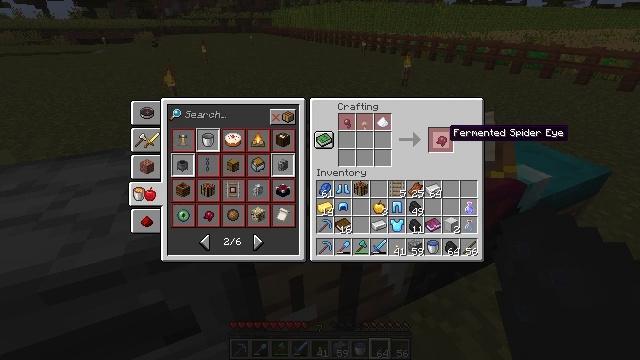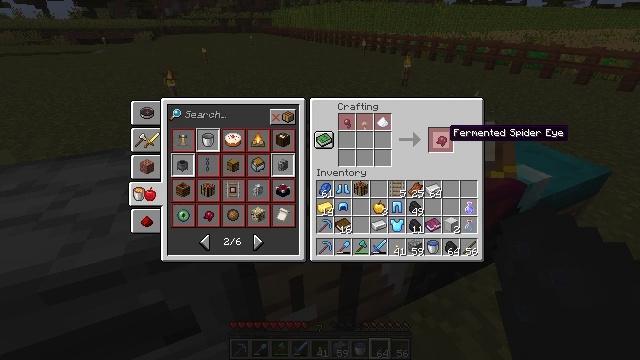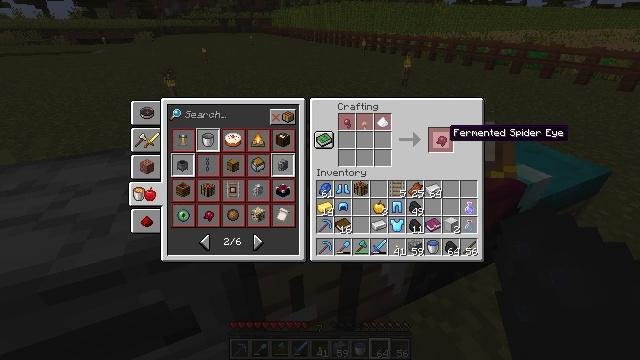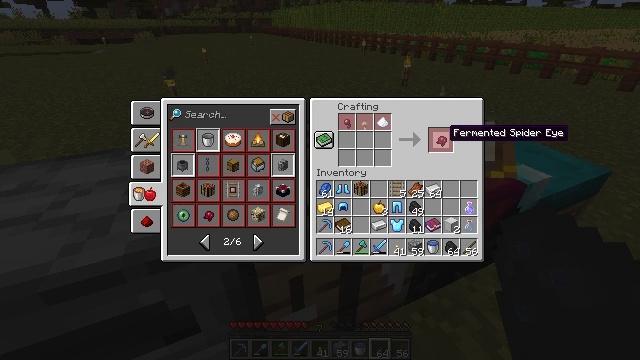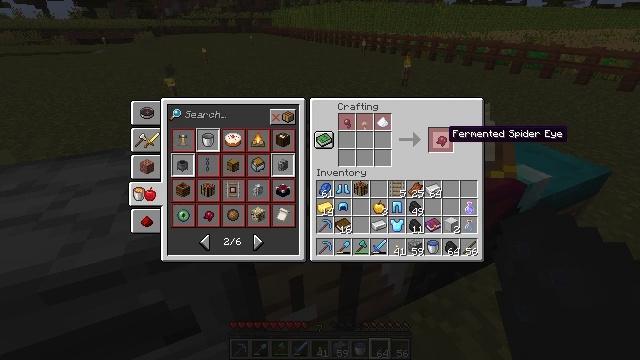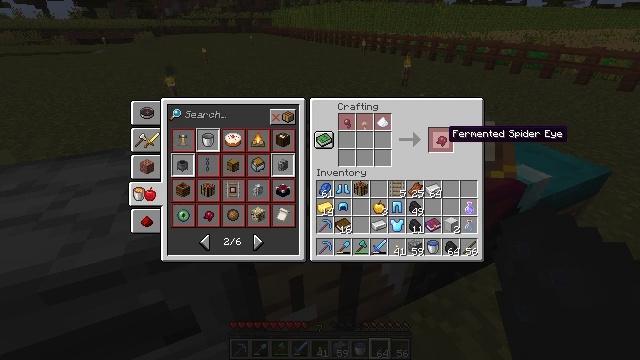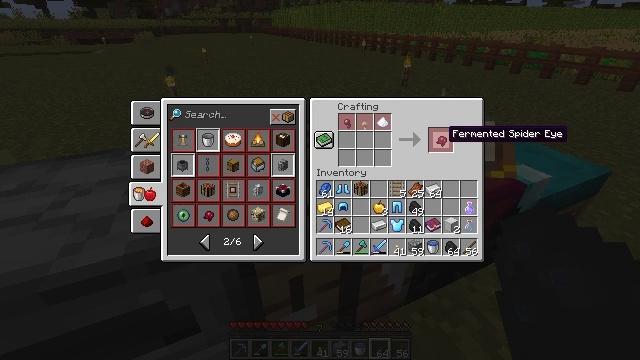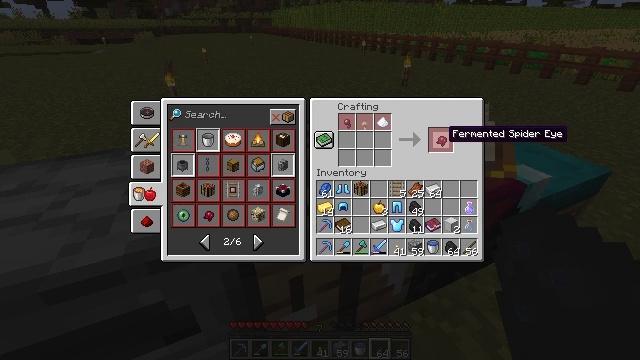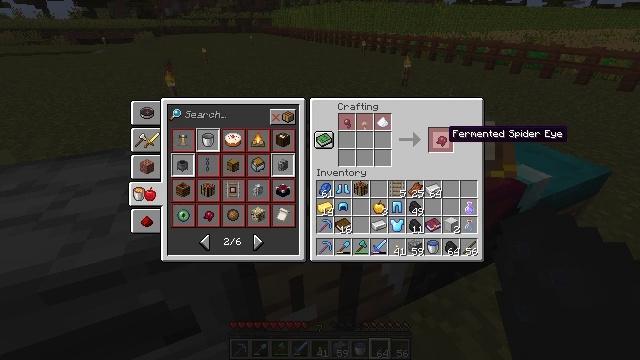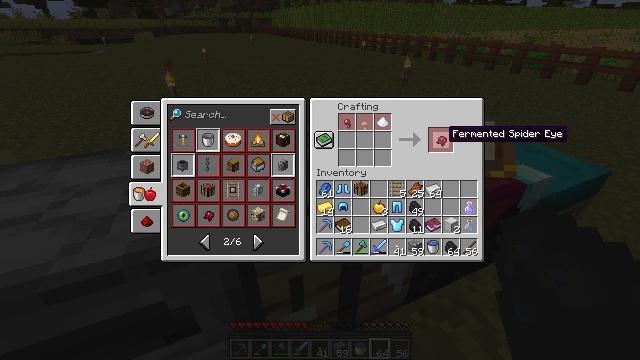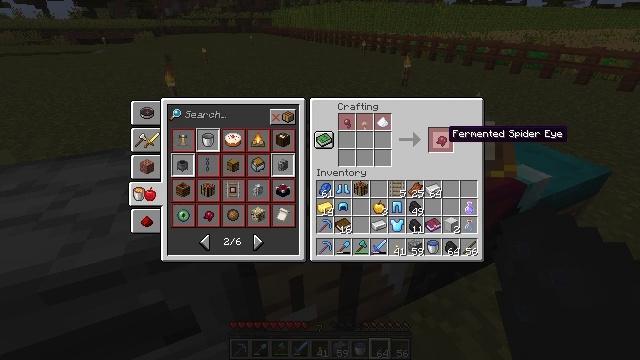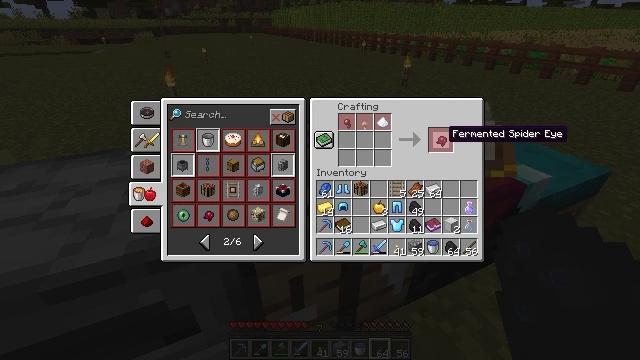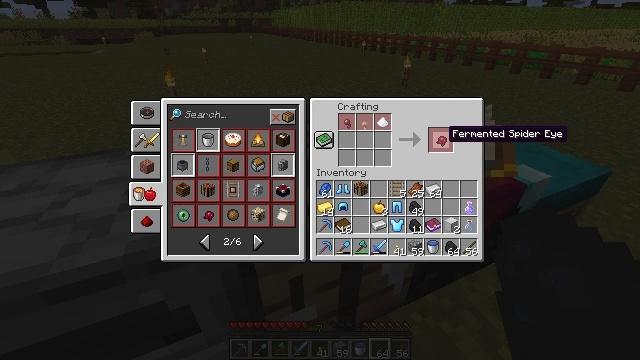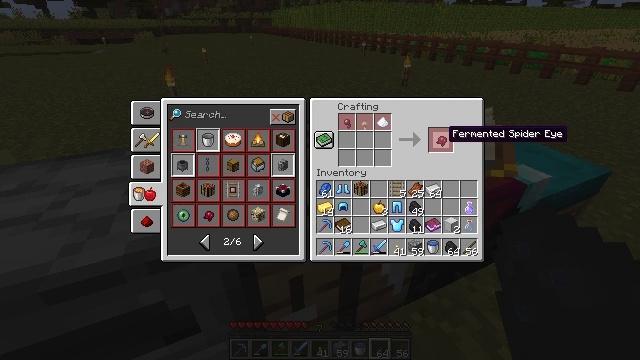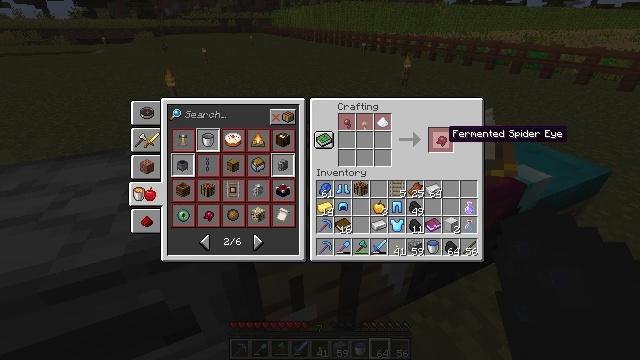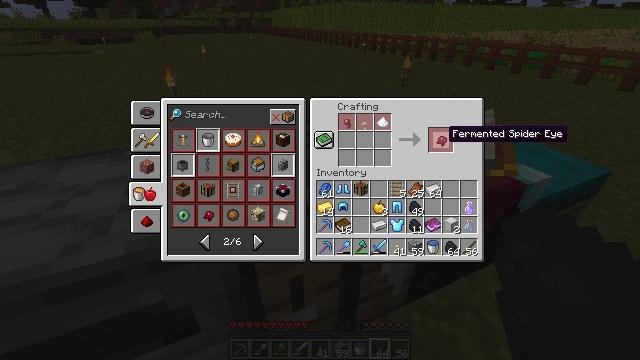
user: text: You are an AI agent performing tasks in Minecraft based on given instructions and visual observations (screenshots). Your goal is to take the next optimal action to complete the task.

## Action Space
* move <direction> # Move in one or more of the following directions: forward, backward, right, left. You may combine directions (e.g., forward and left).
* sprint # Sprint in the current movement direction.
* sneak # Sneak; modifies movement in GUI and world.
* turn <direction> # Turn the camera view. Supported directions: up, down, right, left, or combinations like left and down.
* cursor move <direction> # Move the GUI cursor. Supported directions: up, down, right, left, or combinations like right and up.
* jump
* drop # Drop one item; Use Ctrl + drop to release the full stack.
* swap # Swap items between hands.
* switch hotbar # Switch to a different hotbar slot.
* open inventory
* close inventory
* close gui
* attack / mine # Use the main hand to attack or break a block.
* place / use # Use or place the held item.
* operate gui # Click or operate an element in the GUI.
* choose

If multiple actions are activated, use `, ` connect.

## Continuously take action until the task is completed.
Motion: motion action
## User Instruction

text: Use crafting table to craft a fermented spider eye.
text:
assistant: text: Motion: no_op
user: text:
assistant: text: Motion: no_op
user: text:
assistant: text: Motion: no_op
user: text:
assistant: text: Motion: no_op
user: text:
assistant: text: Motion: no_op
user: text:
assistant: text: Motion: no_op
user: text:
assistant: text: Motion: no_op
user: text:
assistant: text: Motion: no_op
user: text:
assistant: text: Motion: no_op
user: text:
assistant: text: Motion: no_op
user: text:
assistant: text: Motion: no_op
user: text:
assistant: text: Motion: no_op
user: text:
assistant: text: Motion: no_op
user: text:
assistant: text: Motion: no_op
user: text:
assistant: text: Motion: no_op
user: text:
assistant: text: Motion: no_op
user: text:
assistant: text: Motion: no_op
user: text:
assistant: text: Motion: no_op
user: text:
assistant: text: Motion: no_op
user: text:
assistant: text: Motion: no_op
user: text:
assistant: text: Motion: no_op
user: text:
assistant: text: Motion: no_op
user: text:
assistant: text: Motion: no_op
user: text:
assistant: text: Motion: no_op
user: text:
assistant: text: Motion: no_op
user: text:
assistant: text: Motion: no_op
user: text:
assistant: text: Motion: no_op
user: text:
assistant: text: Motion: no_op
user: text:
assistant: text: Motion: no_op
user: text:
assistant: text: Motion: no_op